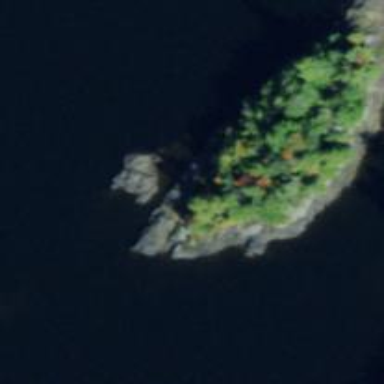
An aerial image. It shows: Islet.